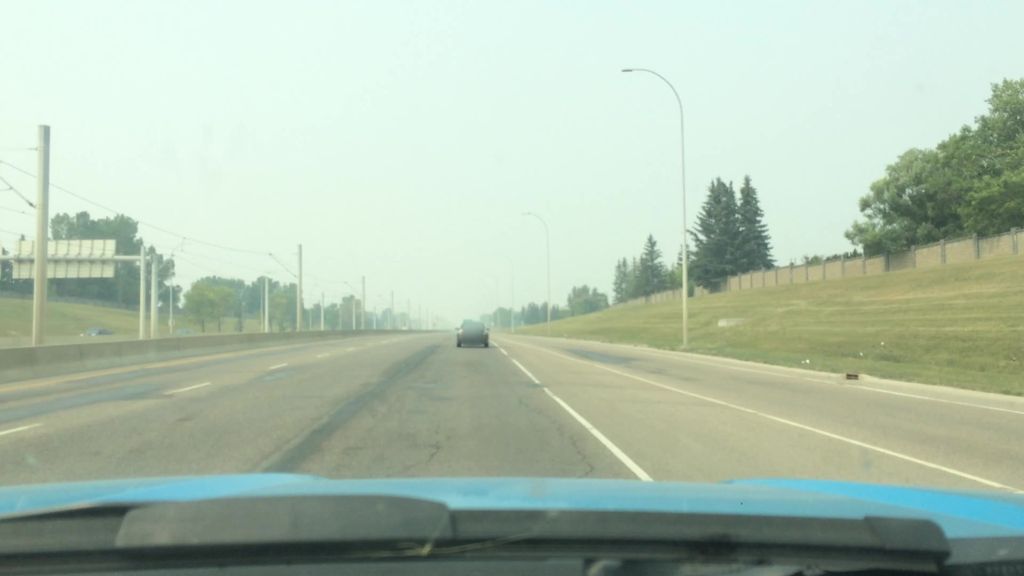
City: calgary